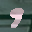
Label: 9